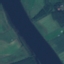
Land use / land cover: River